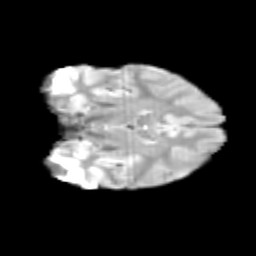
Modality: T2w
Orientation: coronal
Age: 12
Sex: female
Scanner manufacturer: siemens
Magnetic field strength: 3 T
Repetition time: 3.8 s
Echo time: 0.07 s